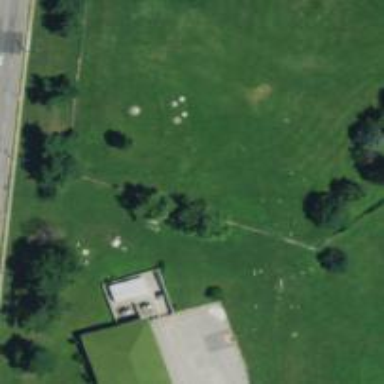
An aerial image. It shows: Disc golf tee.